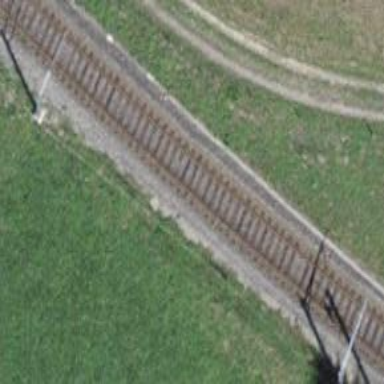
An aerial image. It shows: Single railway track with electrified contact line.